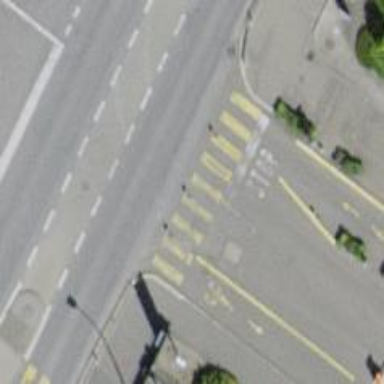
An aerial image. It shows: Marked road crossing with pedestrian island.